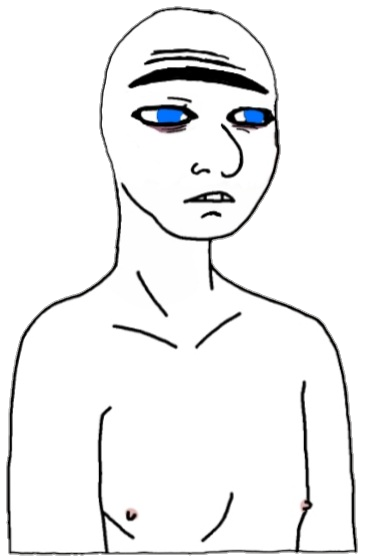
Label: 5_Twinkjak